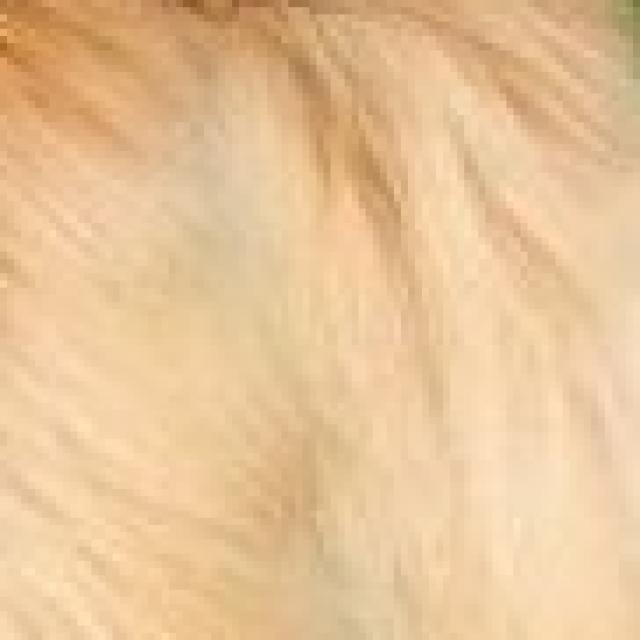
Healthy canine skin — no visible lesions, inflammation, or abnormalities. The skin and coat appear normal.